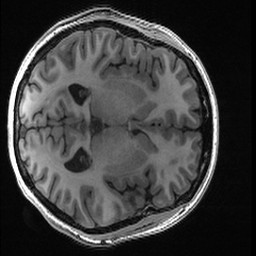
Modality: T1w
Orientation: axial